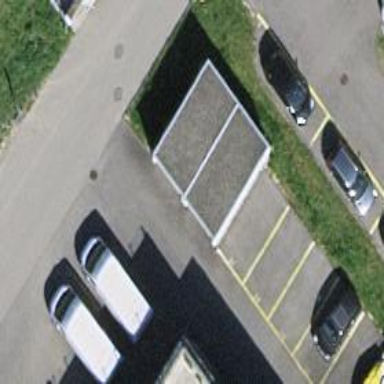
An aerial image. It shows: Garage.